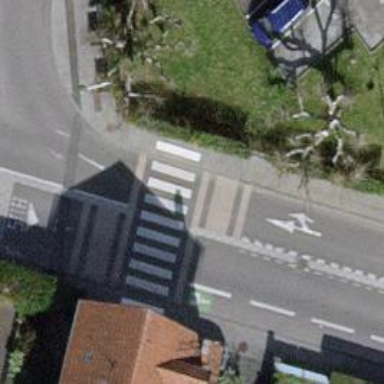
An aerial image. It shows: Uncontrolled zebra crossing on the road.